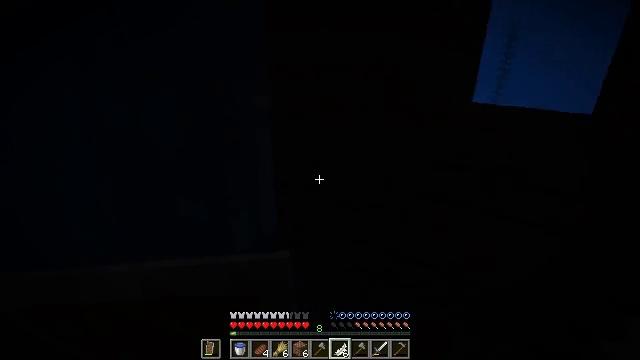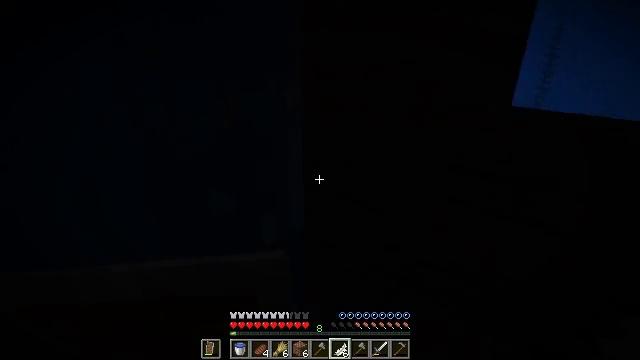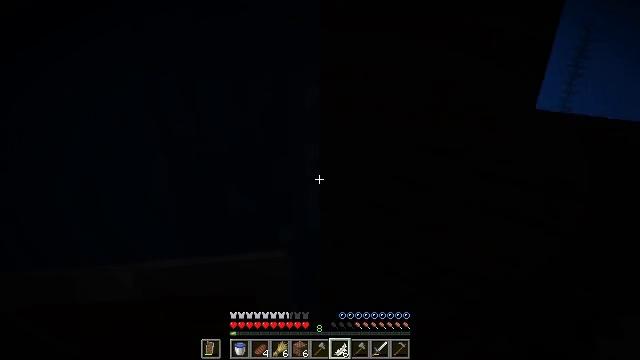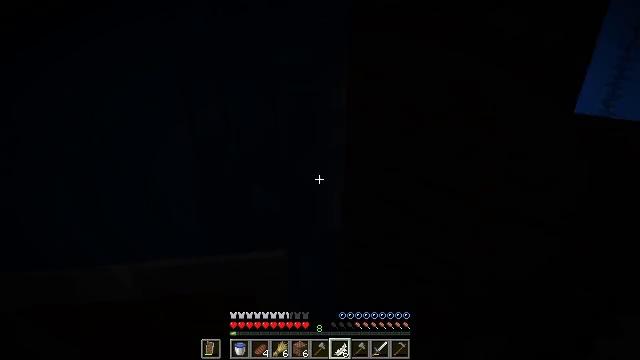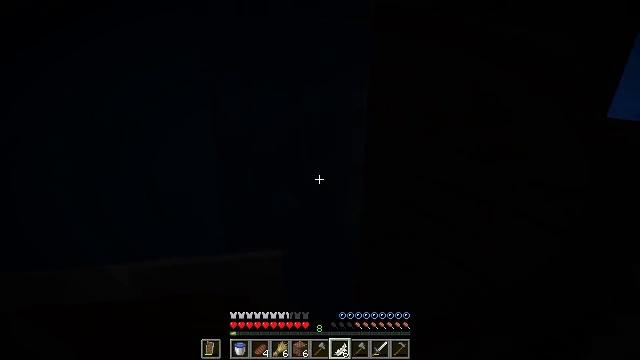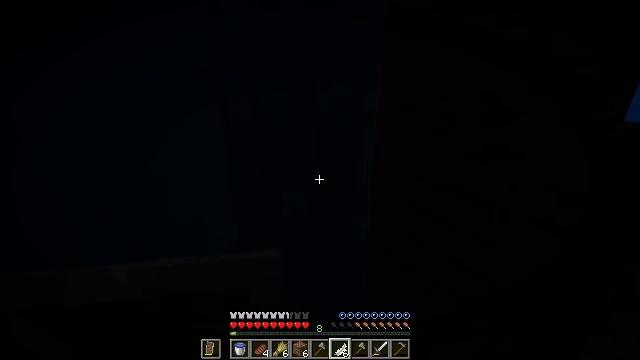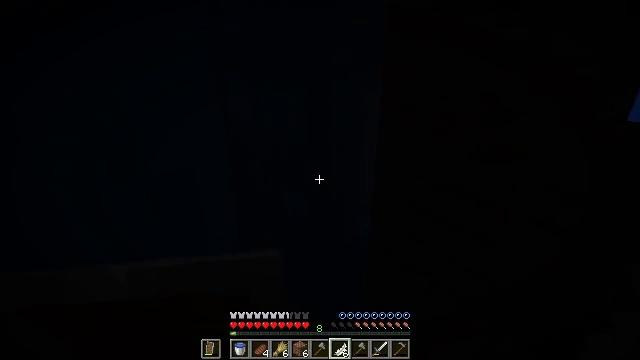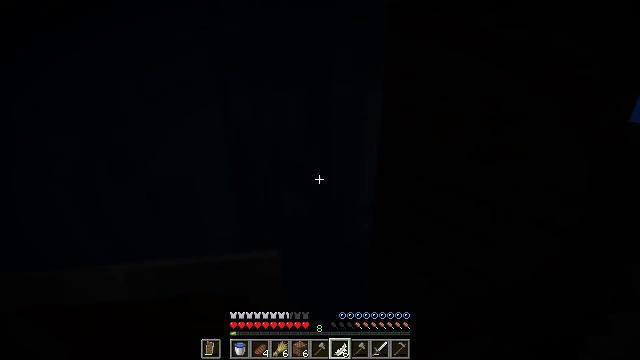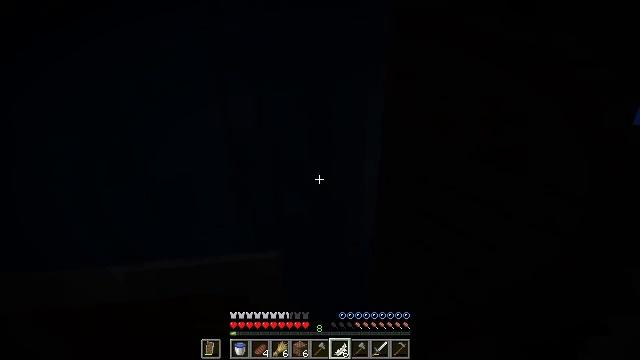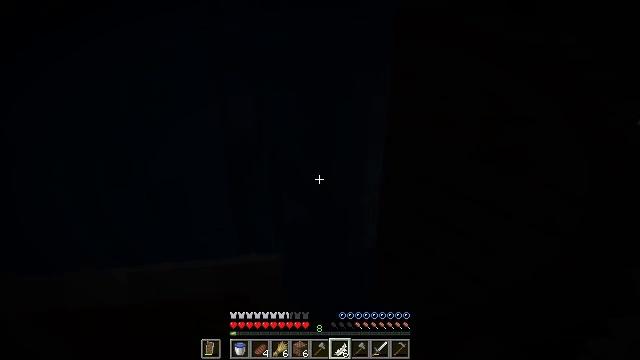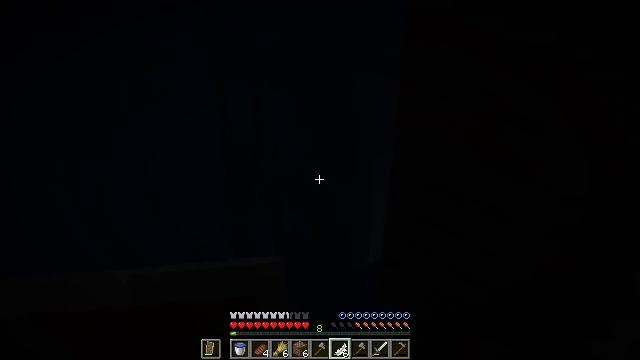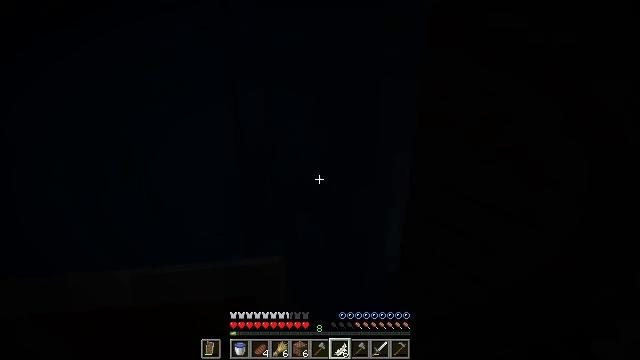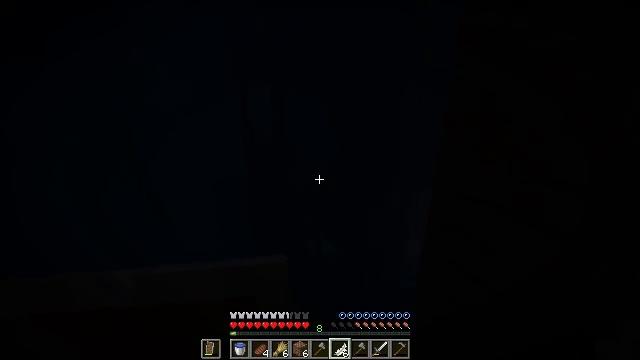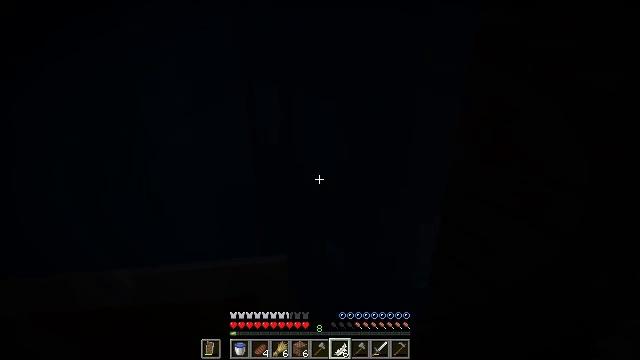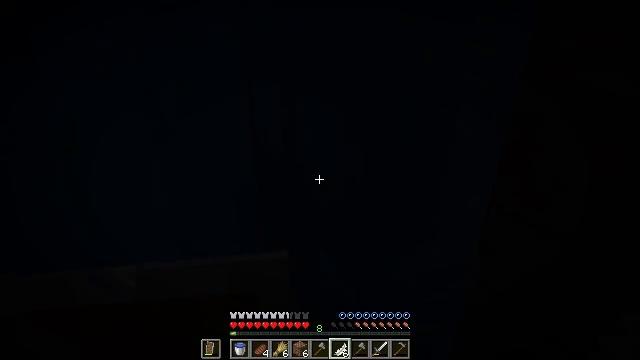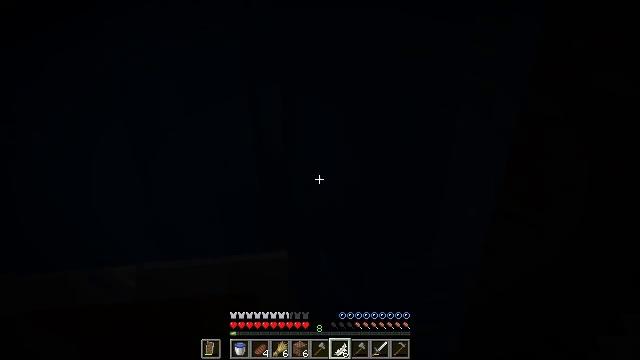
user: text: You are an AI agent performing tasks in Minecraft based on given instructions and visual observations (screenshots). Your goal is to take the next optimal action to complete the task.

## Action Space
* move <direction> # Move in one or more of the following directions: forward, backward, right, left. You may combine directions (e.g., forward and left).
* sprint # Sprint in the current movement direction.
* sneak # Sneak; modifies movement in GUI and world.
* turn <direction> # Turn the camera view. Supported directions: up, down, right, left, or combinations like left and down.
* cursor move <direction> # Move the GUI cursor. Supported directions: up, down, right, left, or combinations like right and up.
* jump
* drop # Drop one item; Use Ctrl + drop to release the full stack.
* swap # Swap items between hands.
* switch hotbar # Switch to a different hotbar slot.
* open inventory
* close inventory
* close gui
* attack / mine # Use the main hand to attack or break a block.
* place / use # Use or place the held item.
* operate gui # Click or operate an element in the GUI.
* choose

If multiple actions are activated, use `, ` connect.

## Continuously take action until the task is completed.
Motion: motion action
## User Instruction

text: Mine the oak door to pick it up.
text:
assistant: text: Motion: turn left
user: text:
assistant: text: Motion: turn left
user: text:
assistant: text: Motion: turn left
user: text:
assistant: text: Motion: turn left
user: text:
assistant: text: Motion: turn left
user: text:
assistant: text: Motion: no_op
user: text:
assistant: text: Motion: move forward
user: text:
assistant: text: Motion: move forward
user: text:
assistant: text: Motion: move forward
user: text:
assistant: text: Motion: move forward
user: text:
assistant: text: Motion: move forward, turn left
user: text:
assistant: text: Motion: move forward, turn left
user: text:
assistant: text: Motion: move forward, turn left
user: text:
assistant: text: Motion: move forward, turn left
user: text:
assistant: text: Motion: move forward, turn left
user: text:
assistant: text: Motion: move forward, turn left
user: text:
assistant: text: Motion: move forward, turn left
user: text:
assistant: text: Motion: move forward
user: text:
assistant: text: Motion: move forward
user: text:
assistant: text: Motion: no_op
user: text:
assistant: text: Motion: no_op
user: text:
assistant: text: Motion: no_op
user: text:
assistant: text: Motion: turn left
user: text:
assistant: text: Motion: move forward, turn left
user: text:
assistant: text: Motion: move forward, turn left
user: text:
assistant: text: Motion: move forward and move left, turn left and up
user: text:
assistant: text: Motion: move forward and move left, turn left and up
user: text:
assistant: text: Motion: move forward and move left
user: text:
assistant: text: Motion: move forward and move left
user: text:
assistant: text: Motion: move forward and move left